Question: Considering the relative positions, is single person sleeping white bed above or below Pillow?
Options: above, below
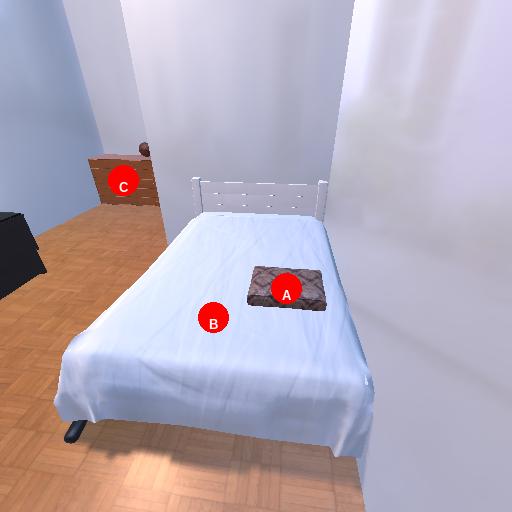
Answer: above